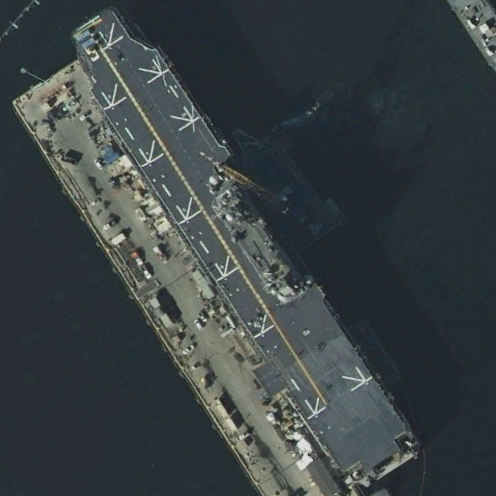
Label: assault